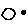
Label: moon